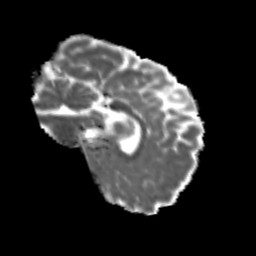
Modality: MD
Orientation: sagittal
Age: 23
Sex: male
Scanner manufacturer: siemens
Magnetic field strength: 3 T
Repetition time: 3.5 s
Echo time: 0.113 s